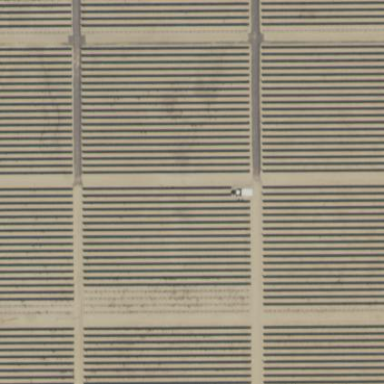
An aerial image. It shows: Solar power generator using photovoltaic panels.